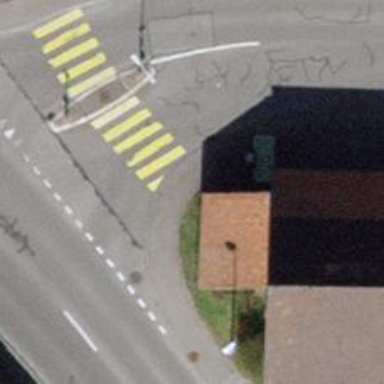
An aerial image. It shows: Kerb barrier.